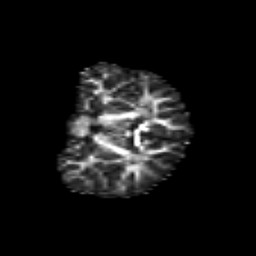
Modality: FA
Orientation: coronal
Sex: male
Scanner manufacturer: siemens
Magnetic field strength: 3 T
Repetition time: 5 s
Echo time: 0.071 s